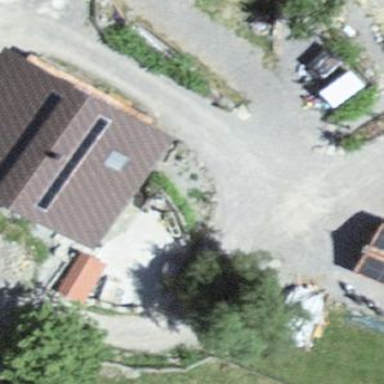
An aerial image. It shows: Farm building.